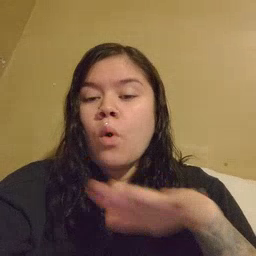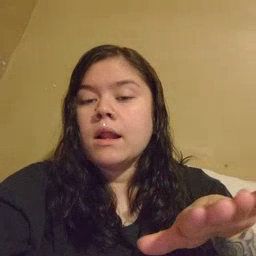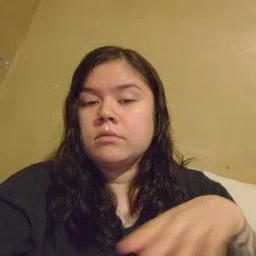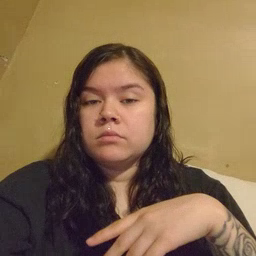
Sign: quiet